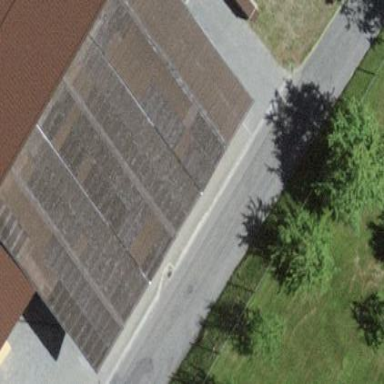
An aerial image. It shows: View of roof of building.